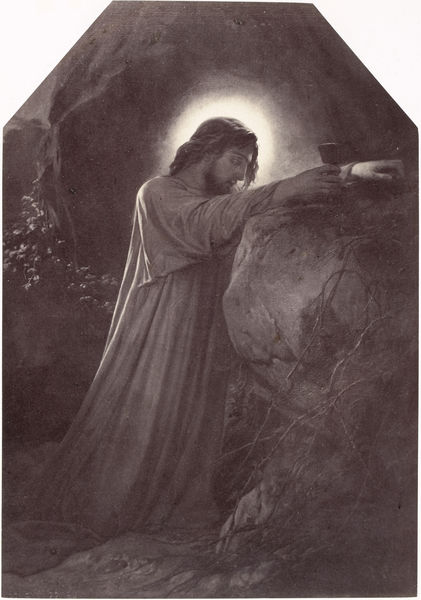
Titel: Fotoreproductie van schilderij door Paul Delaroche: le Christ au jardin des oliviers
Künstler: Robert Jefferson Bingham
Standort: Amsterdam
Institution: Rijksmuseum
Schlagwörter: dunkel, felsen, nacht, schwarz, hemd, bibel, gewand, kelch, schlafen, grafik, romantik, druck, knien, beten, gebet, heiligenschein, nimbus, christus, jesus, dornen, heiliger, heiland, passion, ölberg, beter